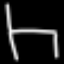
Label: chair